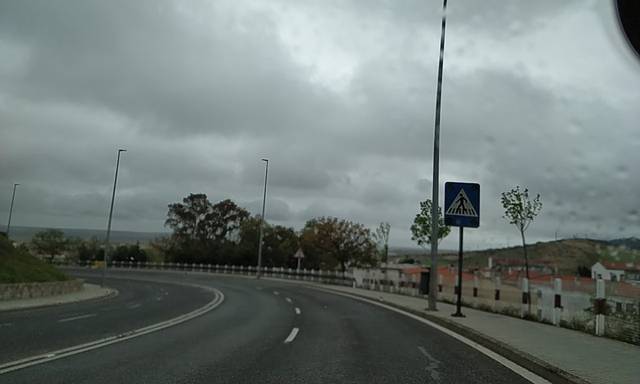
Region: Spain
Coordinates: 39.48, -6.371